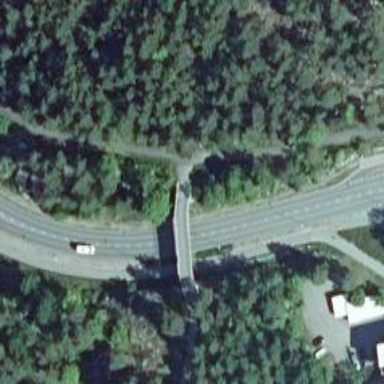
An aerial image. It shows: Footway road with bridge designated for nordic skiing. The ski trail is groomed for classic and skating styles.